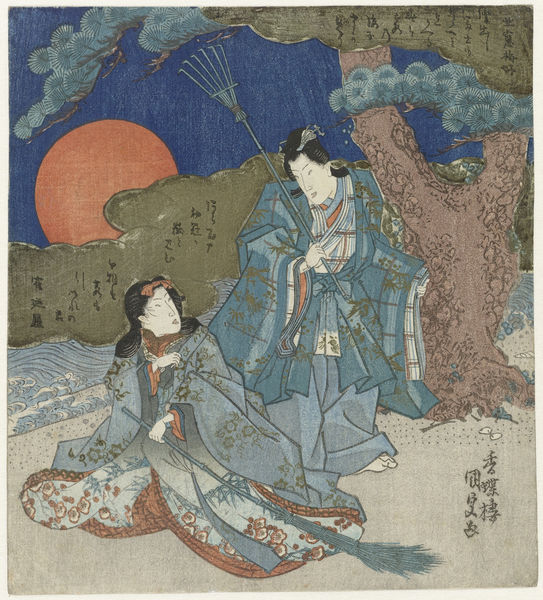
Titel: Jo en Uba
Künstler: Utagawa Kunisada (I)
Standort: Amsterdam
Institution: Rijksmuseum
Schlagwörter: baum, blau, himmel, mann, wasser, aquarell, sand, ufer, braun, frau, rot, stehen, sonne, japan, schrift, strand, zwei frauen, besen, schriftzeichen, mond, rechen, asiaten, harke, asiatische kunst